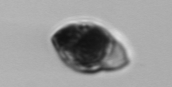
Label: Amphidinium